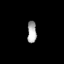
Tissue: prostate
Cell type: NK cells
Senescence score: 0.7071
Nuclear area (px): 195
Mean DAPI intensity: 169.697